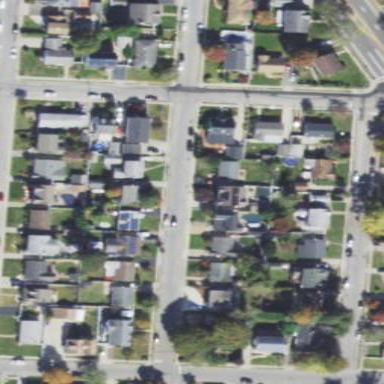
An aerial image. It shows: Sidewalk.